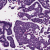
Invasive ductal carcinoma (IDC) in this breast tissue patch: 1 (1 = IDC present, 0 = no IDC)